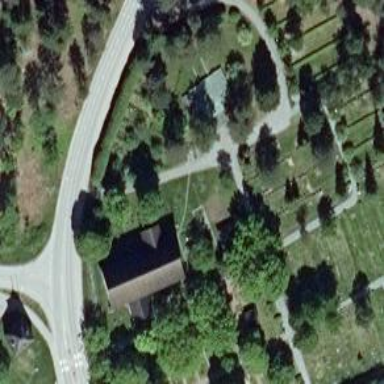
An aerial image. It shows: Historical site featuring war memorial.